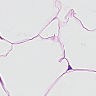
Metastatic tissue present: no